Aerial crown-view tile of a tropical tree (Barro Colorado Island, Panama), acquired 20240716:
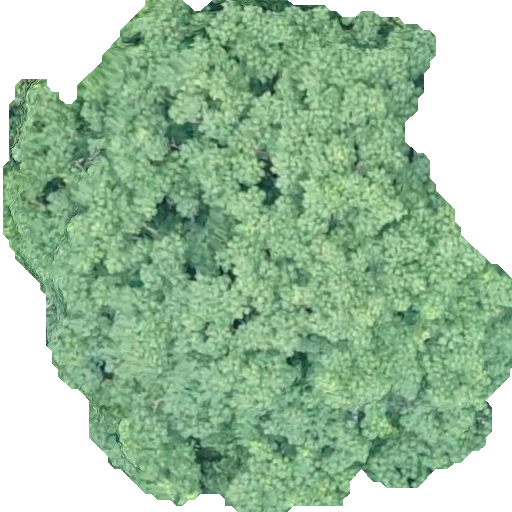
Species: Pseudobombax septenatum
GBIF accepted scientific name: Pseudobombax septenatum
Crown area: 308.845 m²